Aerial crown-view tile of a tropical tree (Barro Colorado Island, Panama), acquired 20250124:
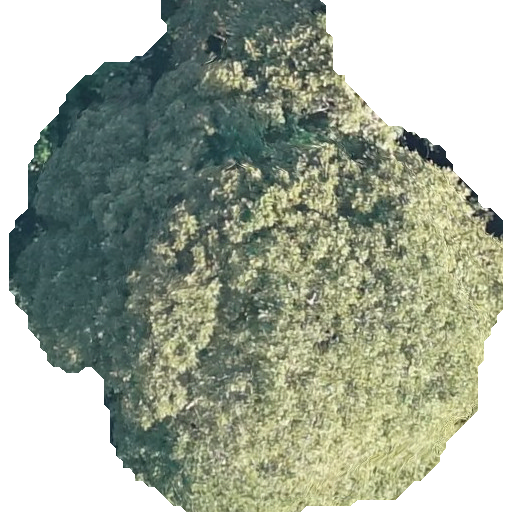
Species: Dipteryx oleifera
GBIF accepted scientific name: Dipteryx oleifera
Crown area: 287.006 m²